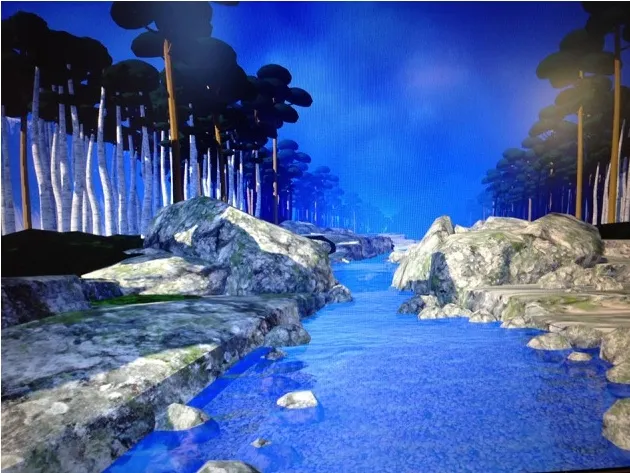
A sample of the virtual reality world the SCI patients experienced in their Oculus Rift DK2 VR goggles while listening to Dr. Linehan's DBT. Mindfulness Skills. audios (http://behavioraltech. org). Image by www. bigenvironments. com, copyright Hunter Hoffman, www. vrpain. com.
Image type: pathology (fish)